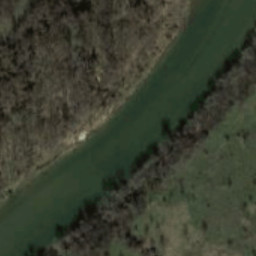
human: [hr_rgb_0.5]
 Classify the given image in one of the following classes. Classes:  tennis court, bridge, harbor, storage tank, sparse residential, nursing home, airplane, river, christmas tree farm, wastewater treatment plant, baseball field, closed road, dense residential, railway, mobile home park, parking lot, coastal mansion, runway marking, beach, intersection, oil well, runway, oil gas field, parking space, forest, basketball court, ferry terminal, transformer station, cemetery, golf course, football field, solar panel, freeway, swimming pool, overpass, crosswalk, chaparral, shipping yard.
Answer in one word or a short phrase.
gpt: river